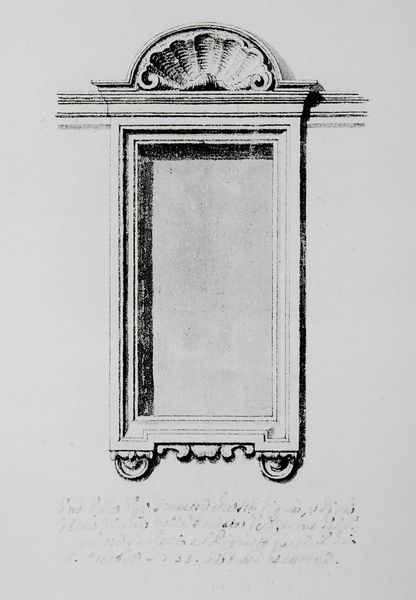
Titel: Fenster der Villa del Pigneto, Rom
Künstler: Pier Leone Ghezzi
Standort: London
Institution: Courtauld Institute Galleries, Blunt Collection
Schlagwörter: feder, schatten, weiß, fenster, grau, holz, schwarz, skizze, zeichnung, blick, ornament, wand, architektur, rahmen, bild, spiegel, kirche, blatt, relief, schrift, modell, fassade, leer, mauer, architecture, ornate, white, window, dekoration, black, empty, gray, grey, old, painting, portrait, wall, windows, inschrift, ornamente, mirror, picture, print, stuck, nische, unterschrift, eckig, fensterrahmen, rechteck, kohle, druck, schwarzweiss, widmung, illustration, text, buchstaben, bleistift, entwurf, gravur, halbrund, fries, sims, gesims, wood, putz, rosette, rechteckig, plan, konche, konsolen, muschel, drawing, paper, kupferstich, black and white, frame, illusion, shadow, line, sketch, kanten, writing, door, erklärung, sizze, design, pediment, ink, rectangle, draft, square, rocaille, ceiling, ornaments, ahnengalerie, wörter, detail, erläuterung, draw, circle, lines, paint, skizzenblatt, shell, releif, bottom, shape, molding, moulding, words, caption, windo, scallop, entwuurf, crown molding, masterpiece, cursive, architectire, sallop, crowne, artrave, txt